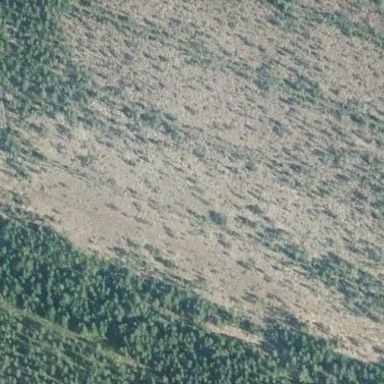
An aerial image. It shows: Area covered in scrub vegetation.